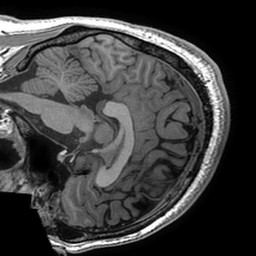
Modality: T1w
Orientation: sagittal
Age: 21
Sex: male